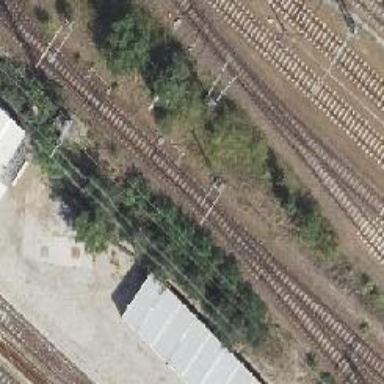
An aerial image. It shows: Rail yard with electrified contact lines for the railway.